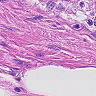
Metastatic tissue present: no